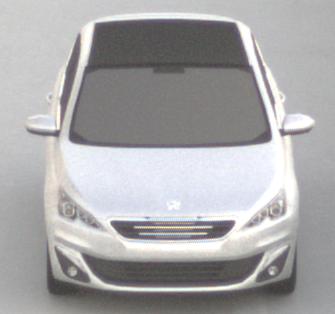
Make: Peugeot
Model: 308 VTi 82
Detailed model: 308 (II)
Model produced from: 2013/09
Model produced until: 2014/11
Doors: 5
Color: white
Road condition: dry road
Daytime: sunrise or sunset
Contrast: low contrast